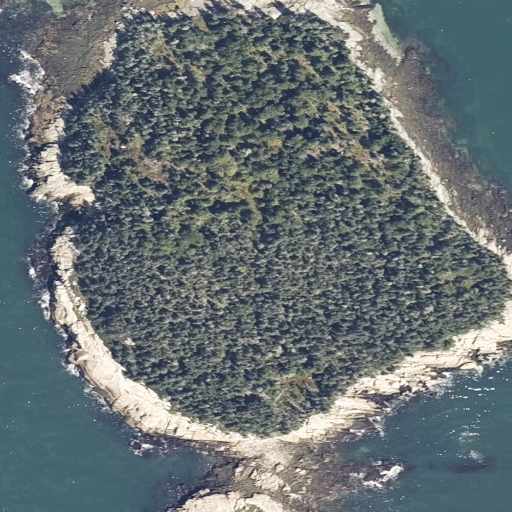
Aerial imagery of island in Maine named Big White Island containing open water, evergreen forest, barren land, herbaceous wetlands, mixed forest, shrub, and grassland